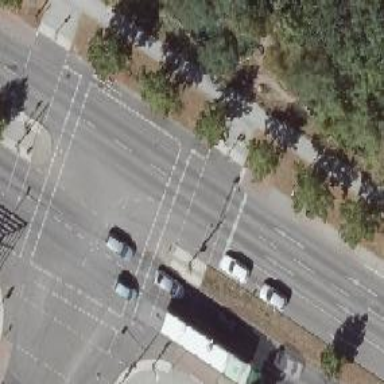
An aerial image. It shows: Crossing with traffic signals.